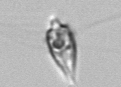
Label: Oxytoxum